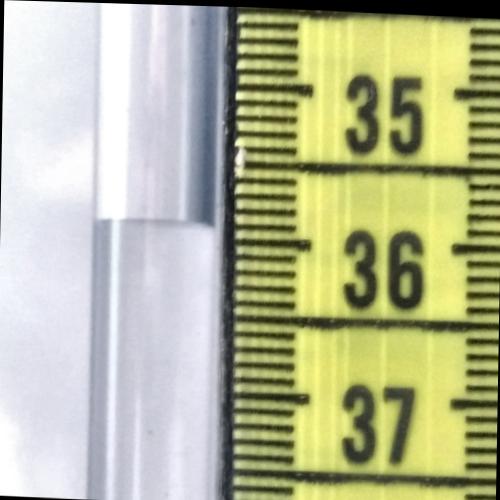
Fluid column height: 35.9 cm